Question: I like using mosaic because when a user increases the size of their browser, it will automatically move around to find the best possible fit. 5 columns can resize to four columns quite nicely. I'd like an effect similar to this, but without the "move to find best fit".
Right now I'm using a table to store some data, each cell of size 300x250. The problem arises when a user increases the size of the page, since cells are rigid and will not reduce column size to compensate, and I end up with cells outside the width of the page, necessitating scrolling.
How can I achieve this effect? To summarize:
- - -
Is there an easy method to get this tiling scheme? Here's an image to illustrate:

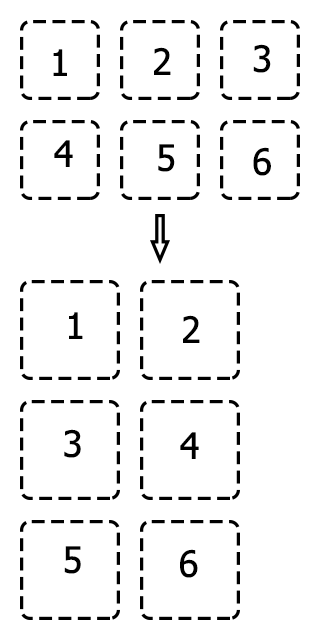
Answer: That's how <URL> elements are laid out. Combine with 'min-width' if you want them to be uniform rather than dictated by their actual content.
Example: <URL>
'''
<!DOCTYPE html>
<html>
<head>
<meta charset="utf-8">
<title>Example</title>
<style>
.box {
display: inline-block;
border: 1px solid black;
min-width: 100px;
text-align: center;
margin-bottom: 2px;
margin-right: 2px;
}
</style>
</head>
<body>
<div class="box">1</div>
<div class="box">2</div>
<div class="box">3</div>
<div class="box">4</div>
<div class="box">5</div>
</body>
</html>
'''
Note that some old versions of IE don't like you to take an element (like 'div') that defaults to 'display: block' and make it 'inline-block' instead. If you need to support them, use an element (like 'span') that defaults to 'inline-block' instead.